Question: I'm trying to scan some pictures together (personal 3x4 cm images) and then split them into separated images. the first step about scanning is done but about second step (edge detection and splitting) I've some problems.
1- Normally when they scan pictures, some pictures rotate some degrees and its preventing me to have straight edges.
2- How do I remove big noises? (Imagine when they scan those pictures, they put a paper behind them. sometimes the paper makes some edges in the scanned picture... how can I understand that its not the edge I'm looking for?)
Here is a sample image:

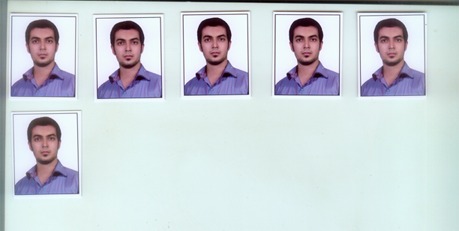
Answer: The sample images within the scan are all rectangular, and they are all roughly the same size. There are a variety of techniques for finding rectangles in an image (even at completely arbitrary rotation), but I'll start with the more fundamental techniques.
1. Hough line fit can be used to find lines in an image, even when the background is noisy. From the Hough line fits you can find intersection points and perhaps compare those intersection points to points found with corner detections (see 3 below).
2. Edge points on lines have gradients perpendicular to those lines. When searching for edge points, you can favor edge points that are roughly a distance L or a distance W from other edge points with gradients in the parallel direction, where L and W are the known length and width of your images.
3. Corner detectors can help identify corners of your small rectangular images. You know the length and width of the pictures, which should help you accept/reject corners.
4. If you want to get fancy (which I don't recommend), then a simple normalized cross-correlation technique could detect all instances of a "template" subimage within a larger image. The technique is a bit crude, but it works okay if there isn't much rotation. Since the subimages have well-defined borders of known shape and (presumably) consistent size, it'd be easier just to find the edges rather than try to match the image content.
Once you've identified the location and orientation of each rectangular subimage, then a simple rotational transform + interpolation could generate a "right side up" version of each image. With scanners you won't have problems with perspective distortion, but if at some point in the future you would take pictures of pictures (?) at an angle, then an affine transform can map the distorted, trapezoidal images to rectangular images.
Hough transform
<URL>
Corner detection
<URL>
For simple edge detection that should work sufficiently well for your application, see the section "Other first-order methods" in the Edge Detection article on Wikipedia. The technique is easy to understand and simple to implement.
<URL>
Good luck, and once again Happy New Year!